【题型】选择题　【知识点】平面几何　【难度】easy
已知：如图, 在 $\triangle ABC$ 中, 点 $D$、$E$ 分别在 $AB$、$AC$ 的反向延长线上, 已知 $AB = 2AD$, 下列条件中能判定 $DE // BC$ 的是(  )

A. $\frac{AC}{AE} = \frac{1}{2}$

B. $\frac{DE}{BC} = \frac{1}{2}$

C. $\frac{AC}{EC} = \frac{2}{3}$

D. $\frac{AE}{EC} = \frac{2}{3}$
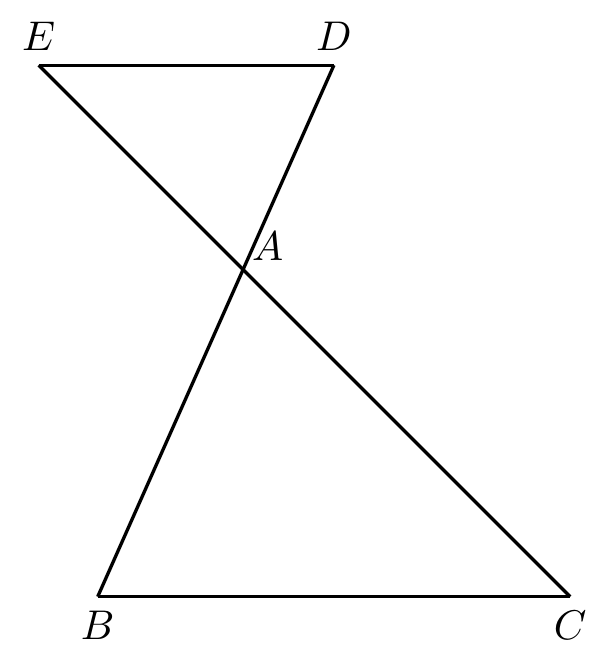
【解答】
解：$\because$ $AB = 2AD$,

$\therefore$ $\frac{AB}{AD} = 2$,

A、由 $\frac{AC}{AE} = \frac{1}{2}$, 及 $\frac{AB}{AD} = 2$ 不能判定 $DE // BC$, 故不符合题意；

B、由 $\frac{DE}{BC} = \frac{1}{2}$, $\frac{AB}{AD} = 2$ 不能判定 $DE // BC$, 则错误, 故不符合题意；

C、$\because$ $\frac{AC}{EC} = \frac{2}{3}$,

$\therefore$ $\frac{AC}{AE} = \frac{2}{1} = 2$,

$\because$ $\frac{AB}{AD} = 2$,

$\therefore$ $\triangle ADE \sim \triangle ABC$,

$\therefore$ $\angle ADE = \angle ABC$,

$\therefore$ $DE // BC$, 故符合题意；

D、由 $\frac{AE}{EC} = \frac{2}{3}$, $\frac{AB}{AD} = 2$ 不能判定 $DE // BC$, 故不符合题意；

故选：$C$。